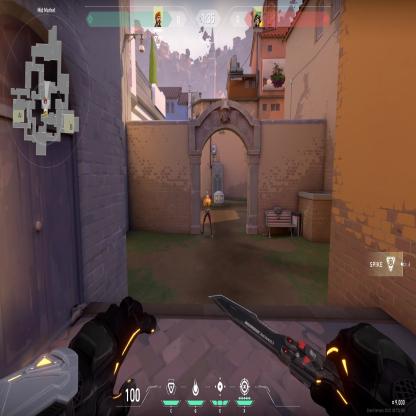
Label: enemy